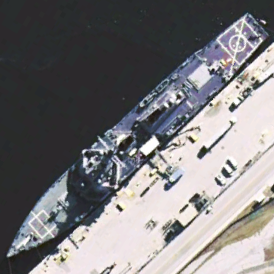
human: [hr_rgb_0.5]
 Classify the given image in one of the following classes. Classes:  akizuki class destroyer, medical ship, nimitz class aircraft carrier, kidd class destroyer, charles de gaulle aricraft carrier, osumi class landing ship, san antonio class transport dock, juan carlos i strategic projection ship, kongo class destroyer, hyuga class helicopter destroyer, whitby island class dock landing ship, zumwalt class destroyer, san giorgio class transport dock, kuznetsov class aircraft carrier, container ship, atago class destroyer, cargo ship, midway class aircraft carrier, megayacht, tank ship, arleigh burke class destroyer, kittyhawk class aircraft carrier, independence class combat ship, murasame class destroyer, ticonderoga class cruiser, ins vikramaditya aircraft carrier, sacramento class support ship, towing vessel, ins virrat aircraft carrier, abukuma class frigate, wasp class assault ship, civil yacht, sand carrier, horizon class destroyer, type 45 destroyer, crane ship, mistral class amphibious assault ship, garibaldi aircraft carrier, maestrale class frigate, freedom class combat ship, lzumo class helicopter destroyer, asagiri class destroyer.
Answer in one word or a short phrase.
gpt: Arleigh Burke class destroyer